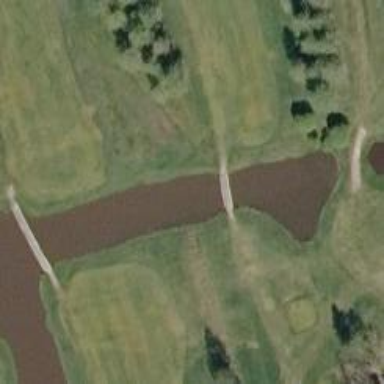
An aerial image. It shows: Path used for both walking and golf.